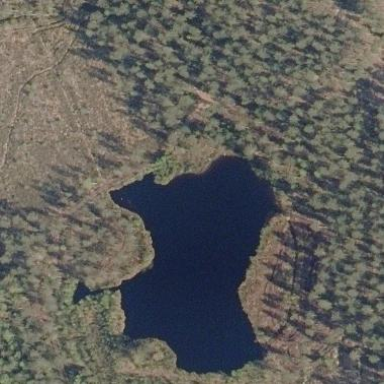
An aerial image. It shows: Pond surrounded by natural water.